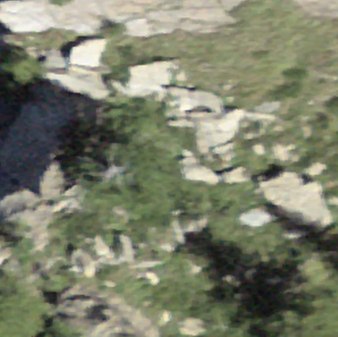
Label: bouldering_area